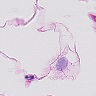
Metastatic tissue present: no